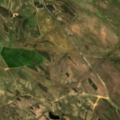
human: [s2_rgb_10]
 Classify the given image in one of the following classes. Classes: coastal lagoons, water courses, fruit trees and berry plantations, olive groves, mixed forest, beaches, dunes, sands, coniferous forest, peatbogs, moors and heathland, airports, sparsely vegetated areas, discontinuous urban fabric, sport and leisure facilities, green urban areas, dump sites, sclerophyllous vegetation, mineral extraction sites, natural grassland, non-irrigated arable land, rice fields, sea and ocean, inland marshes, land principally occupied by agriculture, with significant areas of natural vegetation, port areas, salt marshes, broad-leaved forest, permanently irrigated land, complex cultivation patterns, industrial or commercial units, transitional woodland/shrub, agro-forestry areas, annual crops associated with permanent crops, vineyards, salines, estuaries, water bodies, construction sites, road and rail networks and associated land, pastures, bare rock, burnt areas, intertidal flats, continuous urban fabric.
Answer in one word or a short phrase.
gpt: non-irrigated arable land, land principally occupied by agriculture, with significant areas of natural vegetation